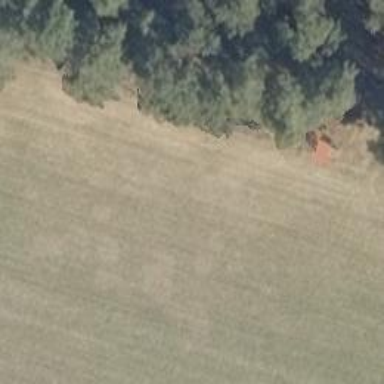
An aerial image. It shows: Shelter that serves as hunting stand.